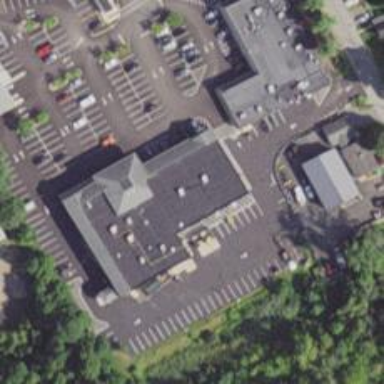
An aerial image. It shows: Retail building.